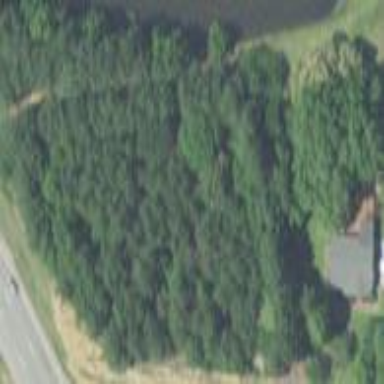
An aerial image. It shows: Mixed woodland area with various types of leaves.